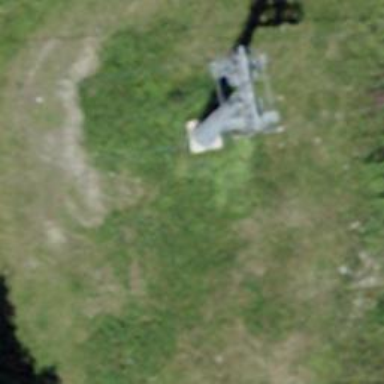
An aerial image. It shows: Pylon used for aerialway.